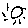
Label: sun